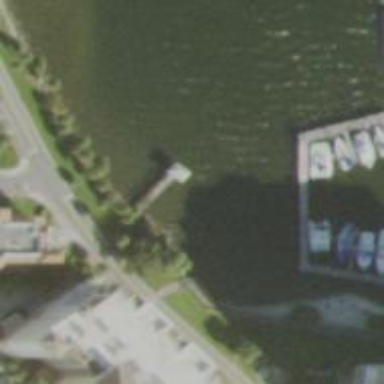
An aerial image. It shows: Man-made pier.